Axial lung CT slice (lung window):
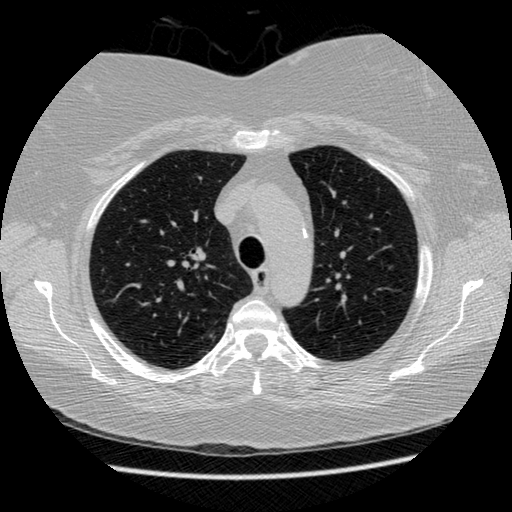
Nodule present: no